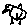
Label: bird